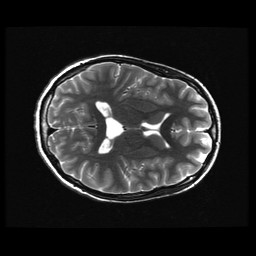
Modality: T2w
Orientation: axial
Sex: female
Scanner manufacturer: ge
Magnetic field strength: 3 T
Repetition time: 5 s
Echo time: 0.1015 s